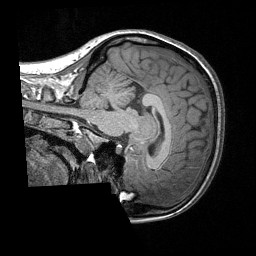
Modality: T1w
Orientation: sagittal
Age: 19
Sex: female
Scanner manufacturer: siemens
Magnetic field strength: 3 T
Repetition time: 1.64 s
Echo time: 0.00234 s